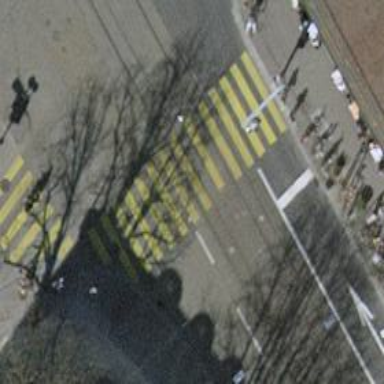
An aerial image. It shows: Tram crossing on the railway.